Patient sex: M
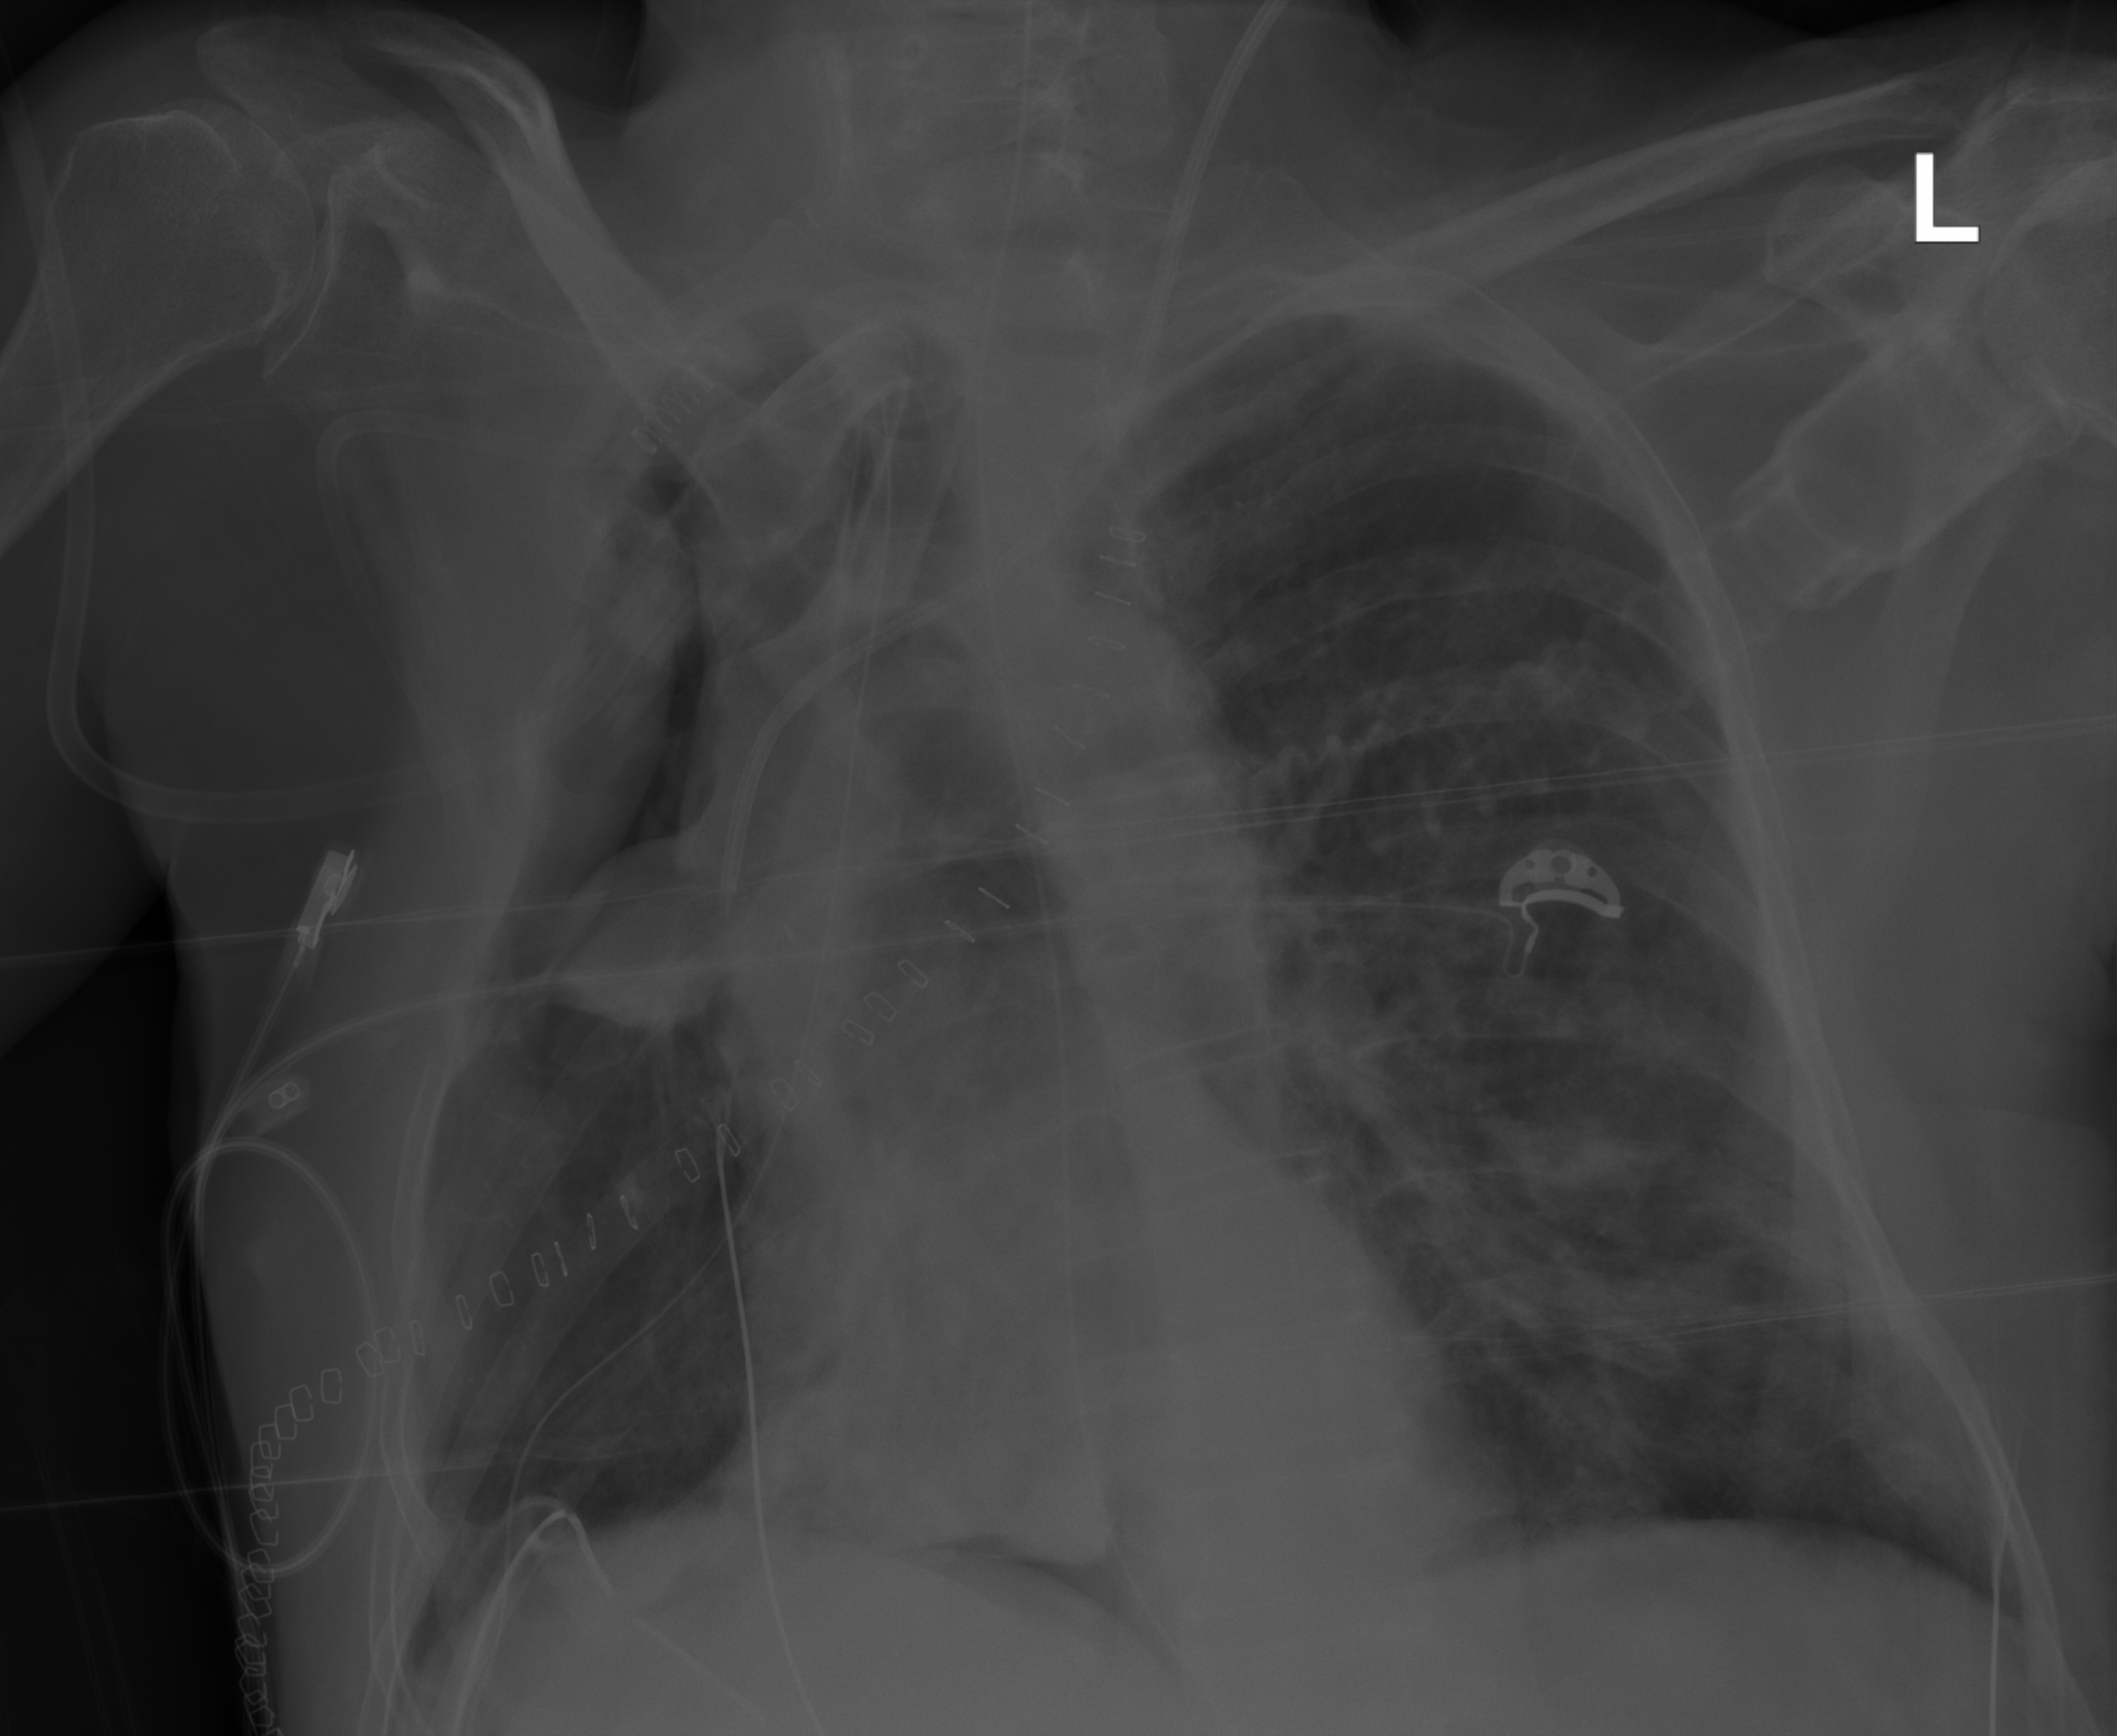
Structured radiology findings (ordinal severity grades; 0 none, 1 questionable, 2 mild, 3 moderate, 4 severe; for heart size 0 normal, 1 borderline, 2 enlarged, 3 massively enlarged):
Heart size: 1
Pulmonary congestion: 0
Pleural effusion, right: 0
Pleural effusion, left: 0
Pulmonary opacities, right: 0
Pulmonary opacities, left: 0
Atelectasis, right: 3
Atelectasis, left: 0